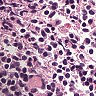
Metastatic tissue present: no